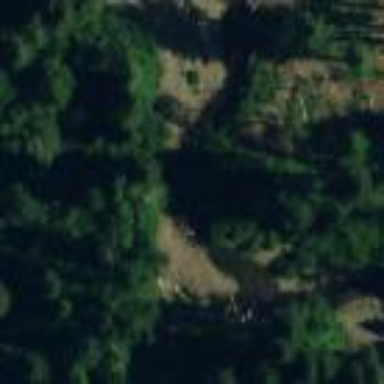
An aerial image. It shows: Mixed forest with variety of leaf types and cycles.